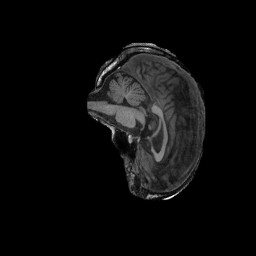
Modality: T1w
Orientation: sagittal
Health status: ill
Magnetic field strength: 3 T